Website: crate-barrel
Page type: gifting
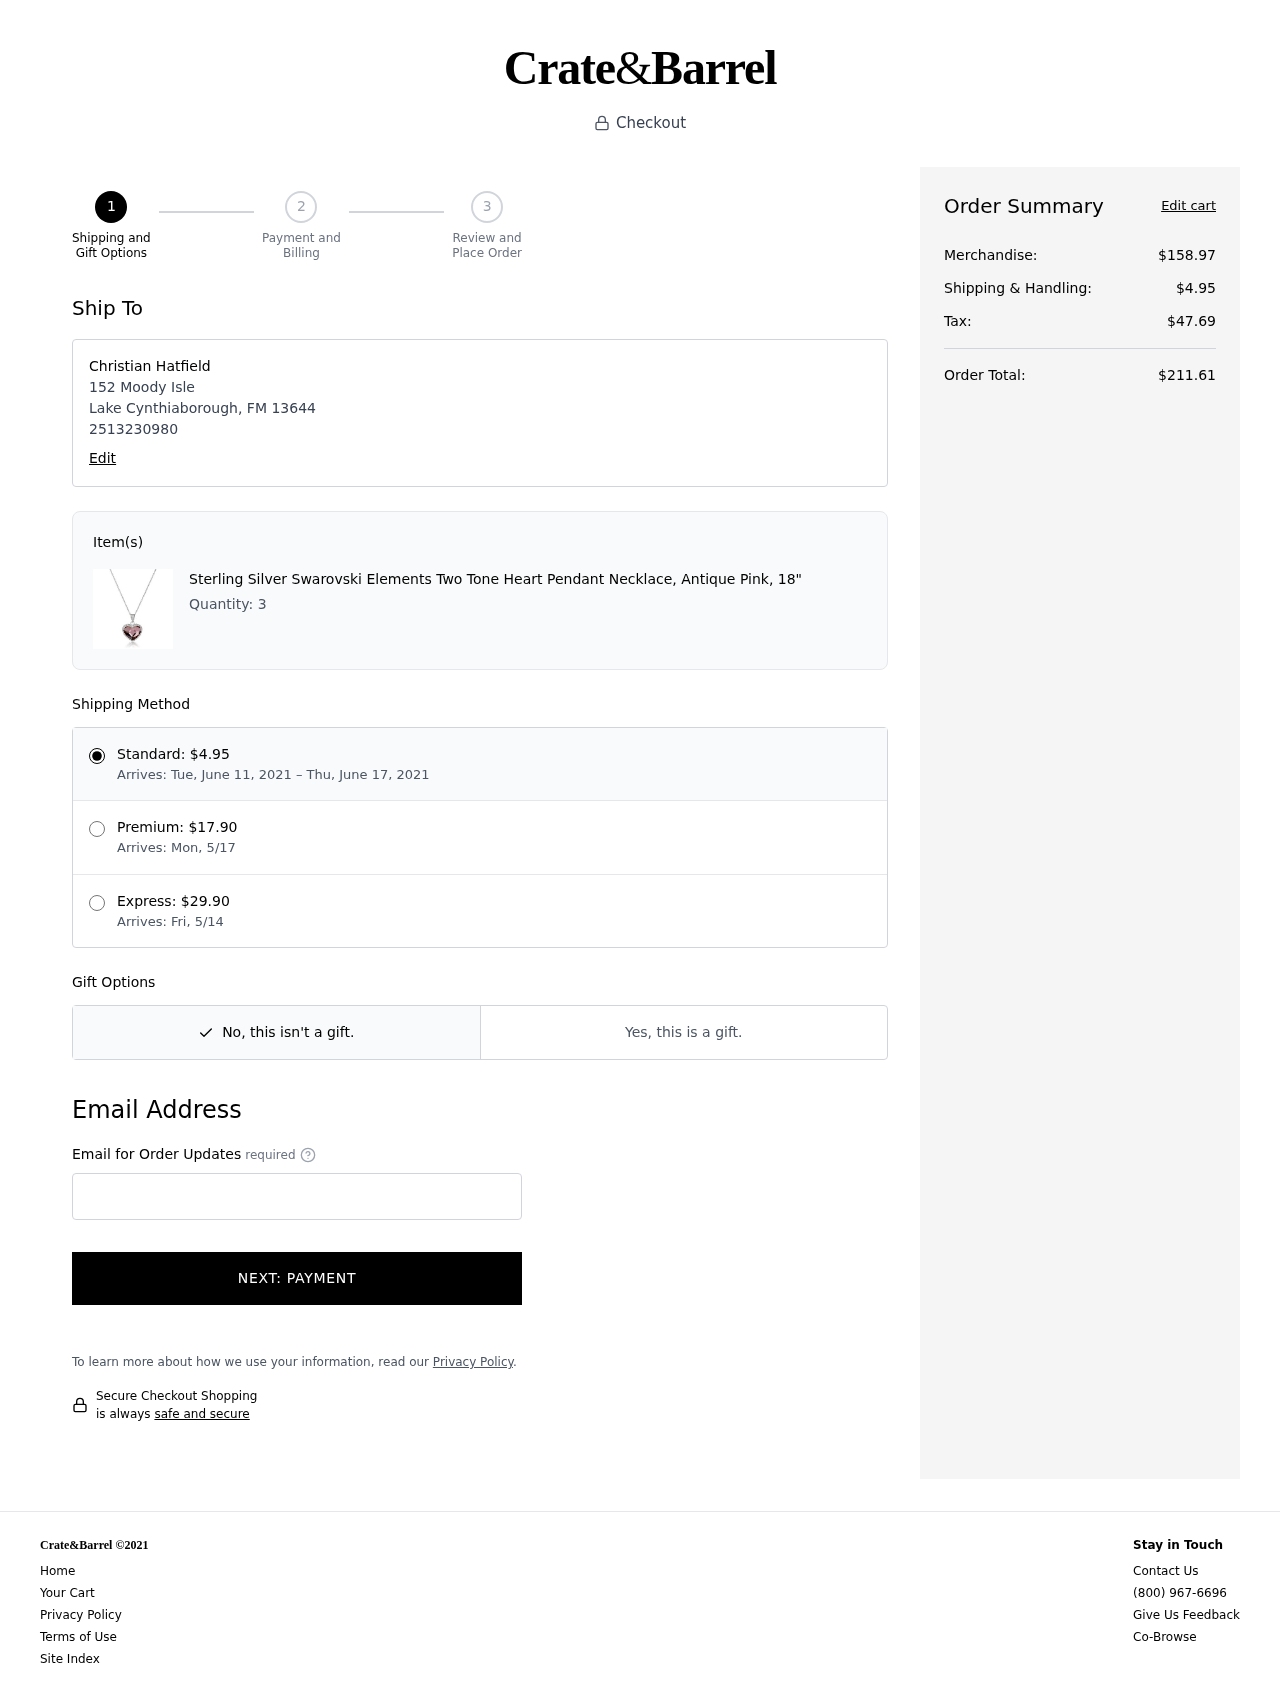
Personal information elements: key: PII_CITY
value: Lake Cynthiaborough
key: PII_FULLNAME
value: Christian Hatfield
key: PII_PHONE
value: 2513230980
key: PII_POSTCODE
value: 13644
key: PII_STATE_ABBR
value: FM
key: PII_STREET
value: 152 Moody Isle
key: PII_EMAIL
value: christianhatfield@yahoo.com
Product elements: key: PRODUCT1_NAME
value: Sterling Silver Swarovski Elements Two Tone Heart Pendant Necklace, Antique Pink, 18"
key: PRODUCT1_QUANTITY
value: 3
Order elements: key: ORDER_SHIPPING_DATE
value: June 11, 2021
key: ORDER_DELIVERY_DATE
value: June 17, 2021
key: ORDER_SUBTOTAL
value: $158.97
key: ORDER_SHIPPING_COST
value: $4.95
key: ORDER_TAX
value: $47.69
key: ORDER_TOTAL
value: $211.61